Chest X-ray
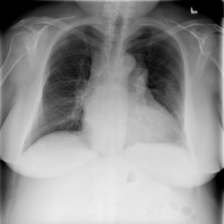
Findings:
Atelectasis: negative
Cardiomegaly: negative
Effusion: negative
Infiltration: negative
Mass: negative
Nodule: negative
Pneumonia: negative
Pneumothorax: negative
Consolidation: negative
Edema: negative
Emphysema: negative
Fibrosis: negative
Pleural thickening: negative
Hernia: negative